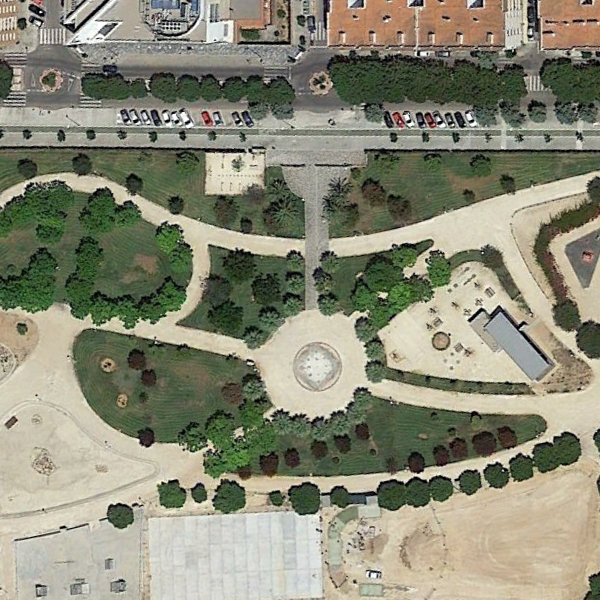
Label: Square